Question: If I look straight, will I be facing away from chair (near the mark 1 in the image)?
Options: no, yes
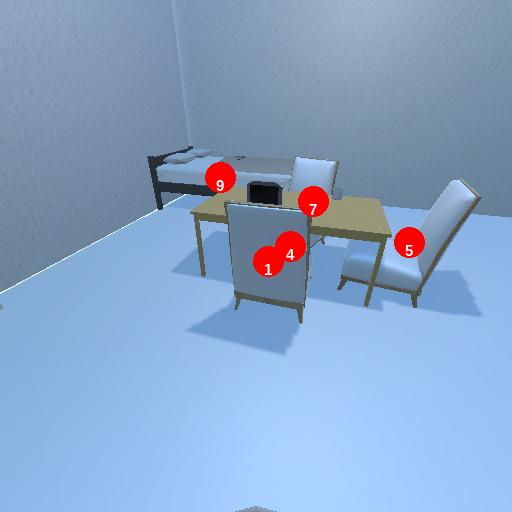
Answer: no